Question: Is there a way in CSS or jQuery to get inner and outer width to a ?
I have a div that has a 'width' of '100%' and a 'height' of '30px', and inside this div i have a navigation menu list (two unordered lists). I want to get 'inner width' of '960px' to this div so that the menu will be centered and the background of the div will have a width:100% because the div has a width of 100%.
example:

I don't want to add any other div inside or outside this div. I want do all this with this . How can i accomplish this?
Any help is greatly appreciated! Thank you so much!
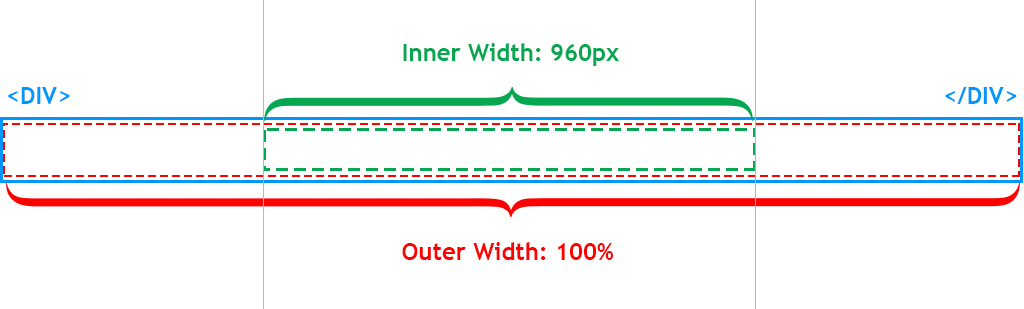
Answer: What about something like this?
'''
div{
width:100%;
height:30px;
border:1px solid red;/* for fiddle visualization*/}
ul{
margin:0;
height:30px;
width:430px;
position: relative;
}
div ul:first-of-type{
background-color:#00f;/* for fiddle visualization*/
left: 50%;
margin-left: -430px;
float: left;
}
div ul:nth-of-type(2){
background-color:#0f0;/* for fiddle visualization*/
right: 50%;
margin-right: -430px;
float: right;
}
'''
here is a fiddle:
<URL>